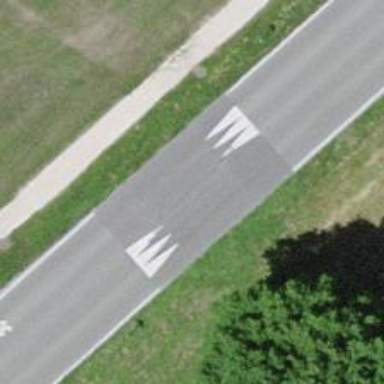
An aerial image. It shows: Traffic calming table.